Question: I have error. Code:

I my code I cannot use IPEndPoint, but in Console App I can do it. How can I reapir it, and whats the preblem?
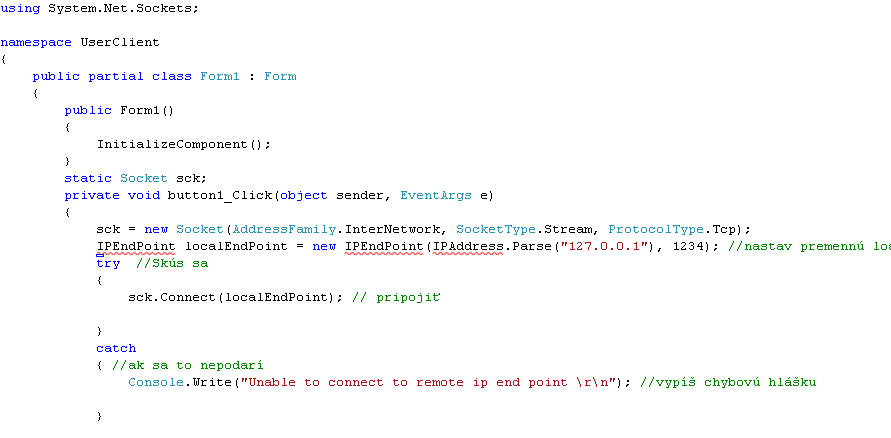
Answer: You need to include the namespace System.Net - you have included System.Net.Sockets but the class IPEndPoint is not in this namespace.